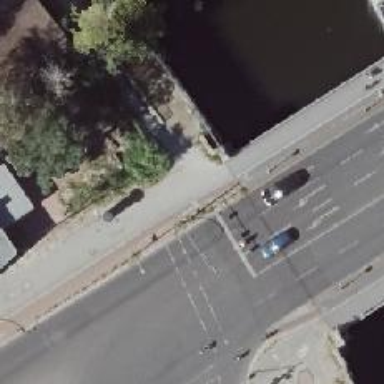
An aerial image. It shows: Footway.